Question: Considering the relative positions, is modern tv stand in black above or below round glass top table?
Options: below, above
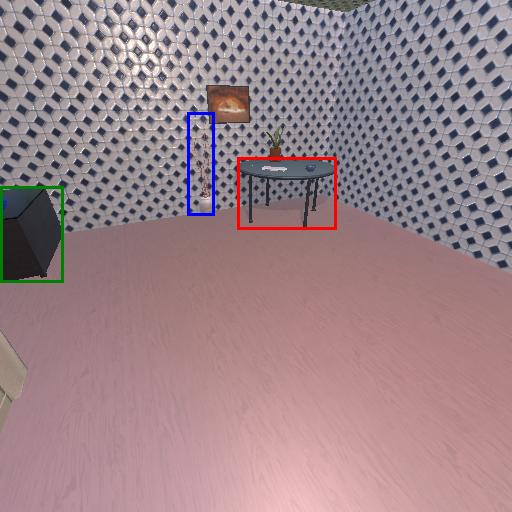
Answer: below